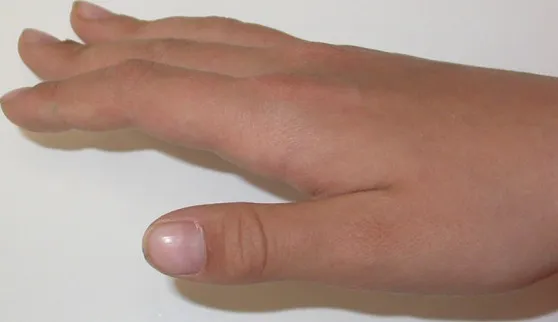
Hand photo showing finger abnormalities.
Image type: medical_photograph (skin_photograph)